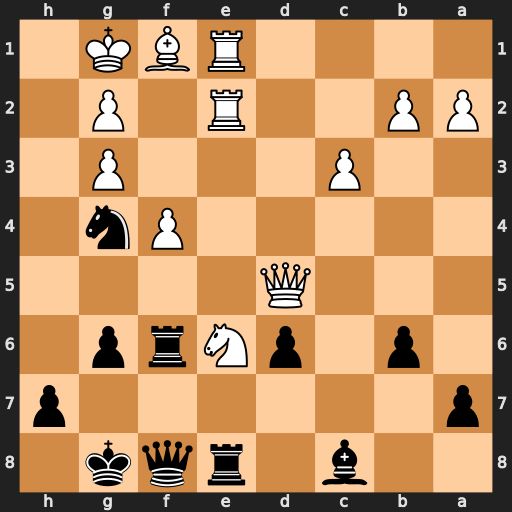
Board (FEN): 2b1rqk1/p6p/1p1pNrp1/3Q4/5Pn1/2P3P1/PP2R1P1/4RBK1
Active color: b
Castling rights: -
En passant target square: -
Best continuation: Qh6 Ng5+ Be6 Nh3 Bxd5